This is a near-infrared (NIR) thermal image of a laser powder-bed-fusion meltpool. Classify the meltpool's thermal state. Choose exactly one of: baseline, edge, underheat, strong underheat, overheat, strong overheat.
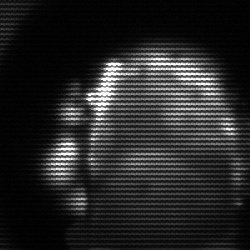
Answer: baseline